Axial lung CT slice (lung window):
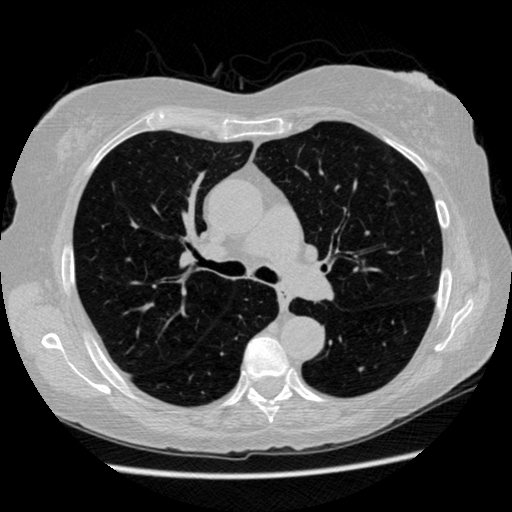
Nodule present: no